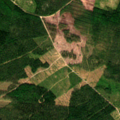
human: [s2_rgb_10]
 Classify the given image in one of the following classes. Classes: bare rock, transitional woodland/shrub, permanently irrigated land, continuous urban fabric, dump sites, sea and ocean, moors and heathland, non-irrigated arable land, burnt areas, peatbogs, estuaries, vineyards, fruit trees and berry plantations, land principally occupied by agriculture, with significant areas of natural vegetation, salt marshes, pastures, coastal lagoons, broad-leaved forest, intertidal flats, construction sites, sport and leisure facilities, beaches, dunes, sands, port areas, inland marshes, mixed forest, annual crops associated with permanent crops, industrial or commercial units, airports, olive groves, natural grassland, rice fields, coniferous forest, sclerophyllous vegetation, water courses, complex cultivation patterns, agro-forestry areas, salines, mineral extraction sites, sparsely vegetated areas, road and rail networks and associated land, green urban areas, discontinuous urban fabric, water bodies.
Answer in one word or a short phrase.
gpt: coniferous forest, mixed forest, transitional woodland/shrub